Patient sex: M
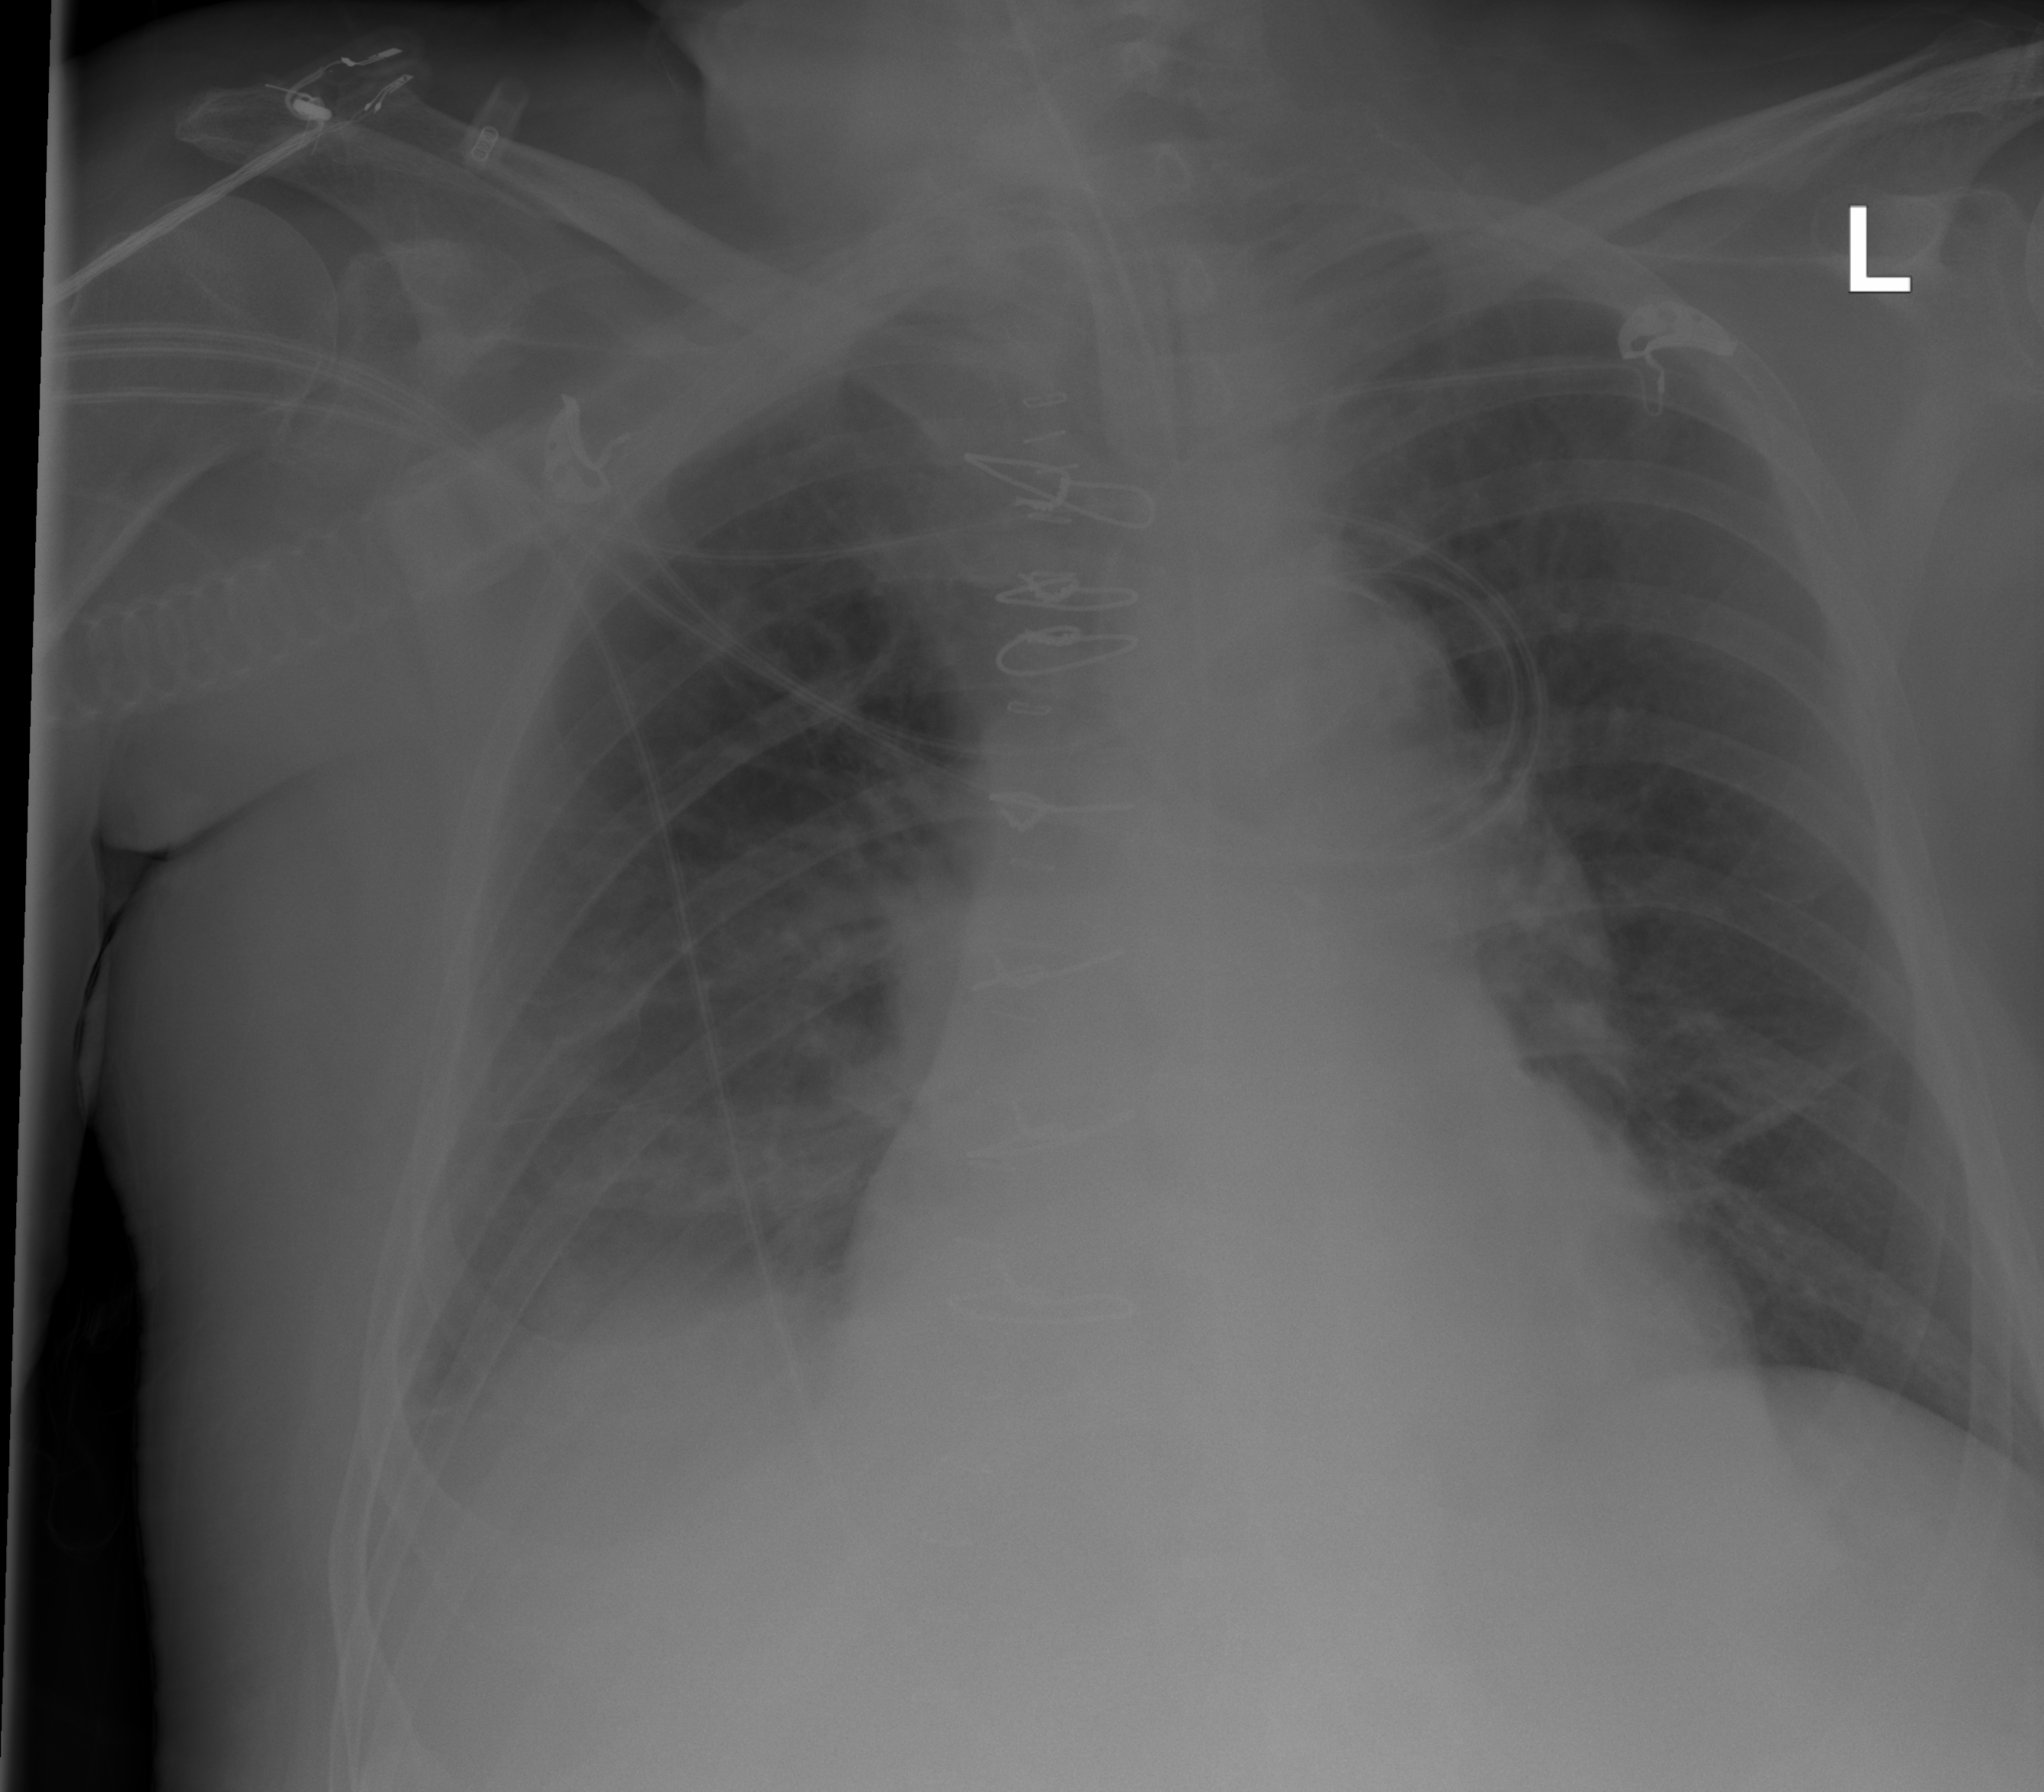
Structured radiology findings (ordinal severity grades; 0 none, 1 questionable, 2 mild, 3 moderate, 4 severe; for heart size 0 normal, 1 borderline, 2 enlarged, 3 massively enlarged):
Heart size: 1
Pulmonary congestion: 0
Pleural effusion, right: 2
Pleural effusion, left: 0
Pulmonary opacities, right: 0
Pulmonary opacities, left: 0
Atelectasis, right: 2
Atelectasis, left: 0